Question: There is a problem in my navigation bar it is overlapping with my other div element when I started using Bootstrap in it.
I have given color in navigation bar but nothing happen I have pasted my link to the preview of my resume. Also I want to make animation like that when I click in elements of nav bar then it should slide slowly down.
Preview:

'''
<DOCTYPE HTML>
<html>
<head>
<meta charset="UTF-8">
<title>MAINPAGE</title>
<link rel="stylesheet" type="text/css" href="nav.css">
<meta name="viewport" content="width=device-width, initial-scale=1">
<link rel="stylesheet" href="https://maxcdn.bootstrapcdn.com/bootstrap/3.3.7/css/bootstrap.min.css">
</head>
<body data-spy="scroll" data-target=".navbar" data-offset="50">
<!---- IMAGE AND HEADER-->
<header class="container-fluid">
<div id="home1" class="navbar">
<nav class="navbar navbar-default navbar-fixed-top">
<div class="container-fluid">
<div class="collapse navbar-collapse collapse in">
<ul class="nav navbar-nav" >
<li>
<a href="#home1" class="active">HOME </a>
</li>
<li>
<a href="#resume1">RESUME </a>
</li>
<li>
<a href="#thirddiv">SKILLS </a>
</li>
<li>
<a href="#career">CAREER </a>
</li>
<li>
<a href="#contactme">CONTACT-ME</a>
</li>
</nav>
</div>
</div>
</header>
<div>
<img class="img-responsive blur" src="background.jpg" width="100%" height="100%">
<div class="imgtext">
<div id="circlediv">
<img class="img-responsive img-circle" src="myresume.jpg" width="200px" height="200px">
</div>
<div id="circletext">
<h1>I AM GAUTAM </h1>
<hr> <!-- line break -->
<h2>Web Developer - Graphic Designer</h2>
</div>
</div>
</div>
</div>
<!-- end first div -->
<!-- second div-->
<div id="resume1" class="resume container-fluid">
<div class="heading container-fluid">
<h1>RESUME</h1>
<hr>
</div>
<!-- About me-->
<div class="abtme container">
<h2>About Me:-</h2>
<div class="con">
<p>
Name: Gautam Rishi <br>
Birthday: 05/07/1998 <br>
Mobile: <PHONE> <br>
Email: gaut9a8m@gmail.com <br>
Address: R.K. PURAM ,SAHARANPUR-247001.
</p>
</div>
</div>
<!--Educational qualification-->
<div class="edq">
<h2>Academic Circular</h2>
<div class="edqcon">
<p>
BACHELOR OF ENGINEERING (2015-2019) <br>
Percentage: % <br>
10+2 LEVEL (2013-2014) <br>
Percentage:84.4% <br>
10 level (2011-2012) <br>
Percentage:74.1%
</p>
</div>
</div>
</div>
<!-- end second div-->
<!-- third div -->
<div id="thirddiv" class="third">
<div class="tech">
<h1>TECHNICAL SKILLS</h1>
<hr>
</div>
<!--- skill bar-->
<div class="skill">
<div class="html">HTML</div> <!-- html bar -->
<div class="css">CSS</div> <!-- CSS bar -->
<div class="js">JS</div> <!-- JS bar -->
<div class="design">DESIGN</div> <!-- desiging bar -->
<div class="java">JAVA</div> <!-- java bar -->
<div class="c">C</div> <!-- C bar-->
<div class="c2">C++</div> <!-- C++ bar-->
<div class="sql">SQL</div> <!-- sql bar-->
</div>
</div>
<!-- end of third div -->
<!--- fourth div ----->
[![enter image description here][1]][1]
<div>
</div>
</body>
</html>
'''
'''
html,body,.container{
height:100%
width:100%;
margin:0px 0px;
font-family: Montserrat,"Helvetica Neue",Helvetica,Arial,sans-serif;
}
/* first div css*/
.firstdiv{
margin-top:0px;
display:inline-block;
width:100%;
}
.navbar{
width:100%;
height:50px;
background-color:#2c3e50;
text-align:center;
padding:20;
}
.navbar nav ul li{
display:inline;
border-right: 1px solid #2c3e50;
}
.navbar nav ul li:last-child {
border-right: none;
}
.navbar nav ul li a{
font-size:30px;
text-decoration:none;
color:#ecf0f1;
margin-left:10px;
transition: all .2s;
}
.navbar nav ul li a:hover{
background-color:#3498db;
}
header{
}
.bkimg{
margin-top:0px;
position:relative;
}
.imgtext{
position:absolute;
right:25%;
top:25%;
left:25%;
bottom:25%;
}
.img-circle{
border:0px solid black;
border-radius:50%;
margin: 20% auto;
}
.blur{
-webkit-filter: blur(2px);
}
#circletext{
margin-top: -107px;
text-align: center;
}
/* second div css*/
.resume{
position:relative;
margin-top:-50px;
width:100%;
height:80%;
background-color:#2980b9;
}
.resume .heading{
background-color:#2c3e50;
margin-top:-30px;
margin-left:-20px;
margin-right:-20px;
}
.resume .heading h1{
color:white;
text-align:center;
font-size: 70px;
padding-top:30px;
}
.abtme{
width:30%;
height:50%;
position:absolute;
top:40%;
left:20%;
bottom:inherit;
background-color:#3498db;
box-shadow: 5px 0px white;
}
.abtme h2{
text-align:center;
color:white;
text-decoration:underline;
font-size:40px;
padding:10px 10px;
}
.abtme p{
padding: 10px 10px;
text-align:left;
color:white;
font:30;
}
.edq{
width:30%;
height:50%;
position:absolute;
top:40%;
right:20%;
bottom:inherit;
background-color:#3498db;
}
.edq h2{
text-align:center;
color:white;
text-decoration:underline;
font-size:40px;
padding:10px 10px;
}
.edq p{
padding: 10px 10px;
text-align:left;
color:white;
font:30;
}
/*css third div */
.third{
position:absolute;
width:100%;
height:100%;
background-color:#2980b9;
}
.tech
{
background-color:#2c3e50;
margin-top:-40px;
}
.third div h1{
color:white;
text-align:center;
font-size: 60px;
padding-top:30px;
}
.skill{
position:absolute;
top:30%;
left:10%;
right:10%;
bottom:5%;
background-color: #3498db;
color:white;
}
.skill .html{
position: absolute;
margin-top: 10%;
margin-left:15%;
display:inline;
width:100px;
height:55px;
border: 5px solid white;
border-radius: 50%;
border-top-color:RED;
text-align:center;
padding-top:50px;
}
.skill .css{
position: absolute;
margin-top: 10%;
left:35%;
display:inline;
width:100px;
height:55px;
border: 5px solid white;
border-radius: 50%;
border-top-color:RED;
text-align:center;
padding-top:50px;
}
.skill .js{
position: absolute;
margin-top: 10%;
margin-left:55%;
display:inline;
width:100px;
height:55px;
border: 5px solid white;
border-radius: 50%;
border-top-color:RED;
text-align:center;
padding-top:50px;
}
.skill .design{
position: absolute;
margin-top: 10%;
margin-left:75%;
display:inline;
width:100px;
height:55px;
border: 5px solid white;
border-radius: 50%;
border-top-color:RED;
text-align:center;
padding-top:50px;
}
.skill .java{
position: absolute;
margin-top: 25%;
margin-left:15%;
display:inline;
width:100px;
height:55px;
border: 5px solid white;
border-radius: 50%;
border-top-color:RED;
text-align:center;
padding-top:50px;
}
.skill .c{
position: absolute;
margin-top: 25%;
margin-left:35%;
display:inline;
width:100px;
height:55px;
border: 5px solid white;
border-radius: 50%;
border-top-color:RED;
text-align:center;
padding-top:50px;
}
.skill .c2{
position: absolute;
margin-top: 25%;
margin-left:55%;
display:inline;
width:100px;
height:55px;
border: 5px solid white;
border-radius: 50%;
border-top-color:RED;
text-align:center;
padding-top:50px;
}
.skill .sql{
position: absolute;
margin-top: 25%;
margin-left:75%;
display:inline;
width:100px;
height:55px;
border: 5px solid white;
border-radius: 50%;
border-top-color:RED;
text-align:center;
padding-top:50px;
}
/* --------------------------- media code for different resolution of screen browser responsive ----------- */
@media(max-width:540px){
.first,.third,.resume{
width:100%;
}
.skills,.abtme,.edq{
width:50%;
}
.html,.css,.js,.java,.c,.design,.c2,.sql{
width:50%;
height:50%;
}
}
'''
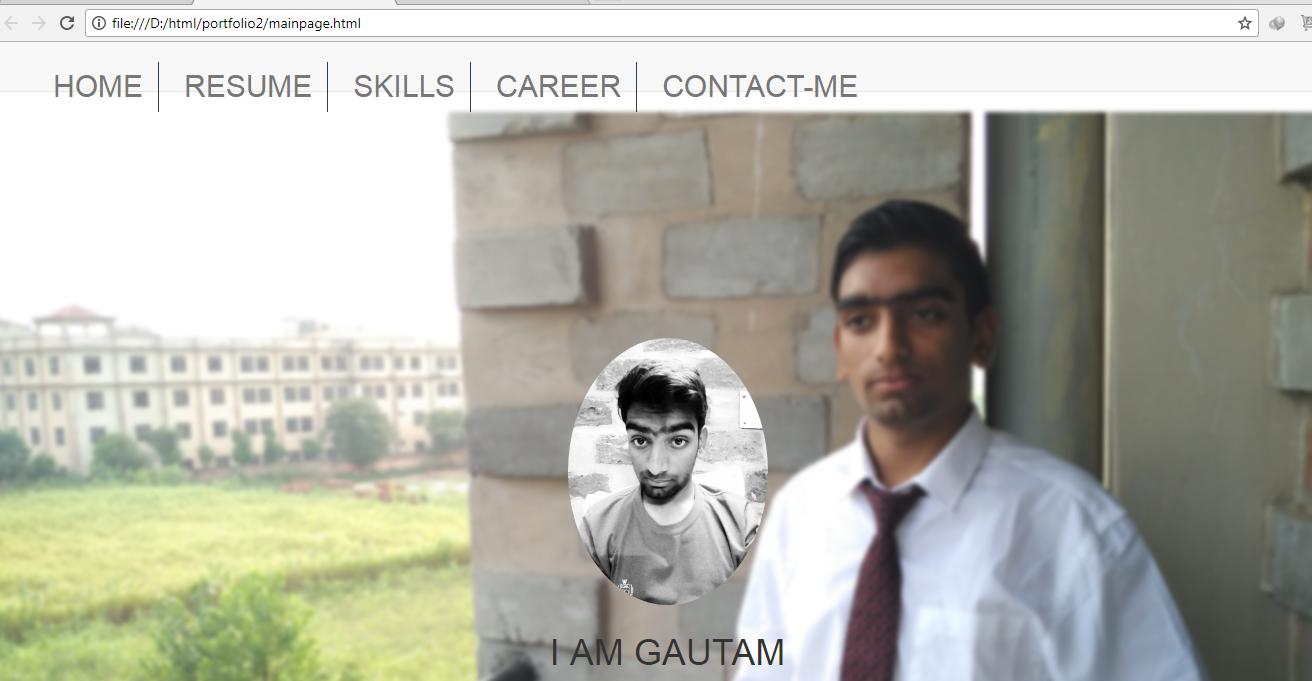
Answer: add this two lines in your code, as you missing js file in your code.
'''
<script src="https://ajax.googleapis.com/ajax/libs/jquery/3.2.1/jquery.min.js"></script>
<script src="https://maxcdn.bootstrapcdn.com/bootstrap/3.3.7/js/bootstrap.min.js"></script>
'''